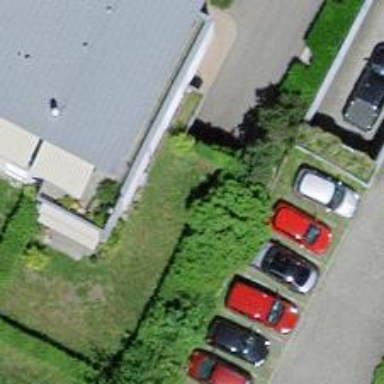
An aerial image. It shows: Group of garages.